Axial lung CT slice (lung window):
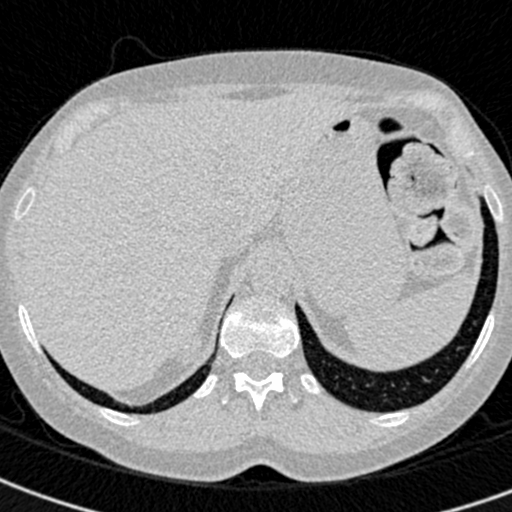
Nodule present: no